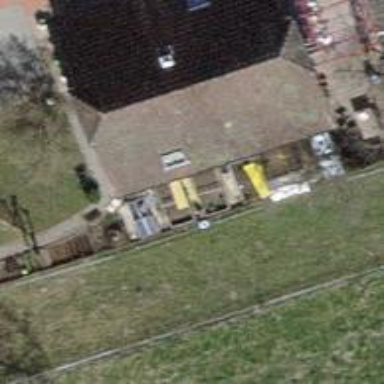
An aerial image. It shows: Detached building.